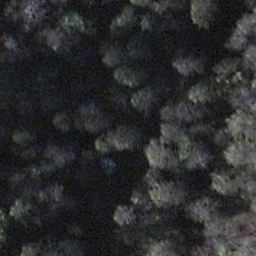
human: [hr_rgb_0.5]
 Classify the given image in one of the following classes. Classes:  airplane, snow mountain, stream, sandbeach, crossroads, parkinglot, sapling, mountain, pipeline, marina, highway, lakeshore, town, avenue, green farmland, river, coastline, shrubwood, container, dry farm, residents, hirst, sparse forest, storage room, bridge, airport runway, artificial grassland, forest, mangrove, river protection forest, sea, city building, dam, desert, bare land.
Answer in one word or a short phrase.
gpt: shrubwood